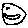
Label: smiley face